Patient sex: M
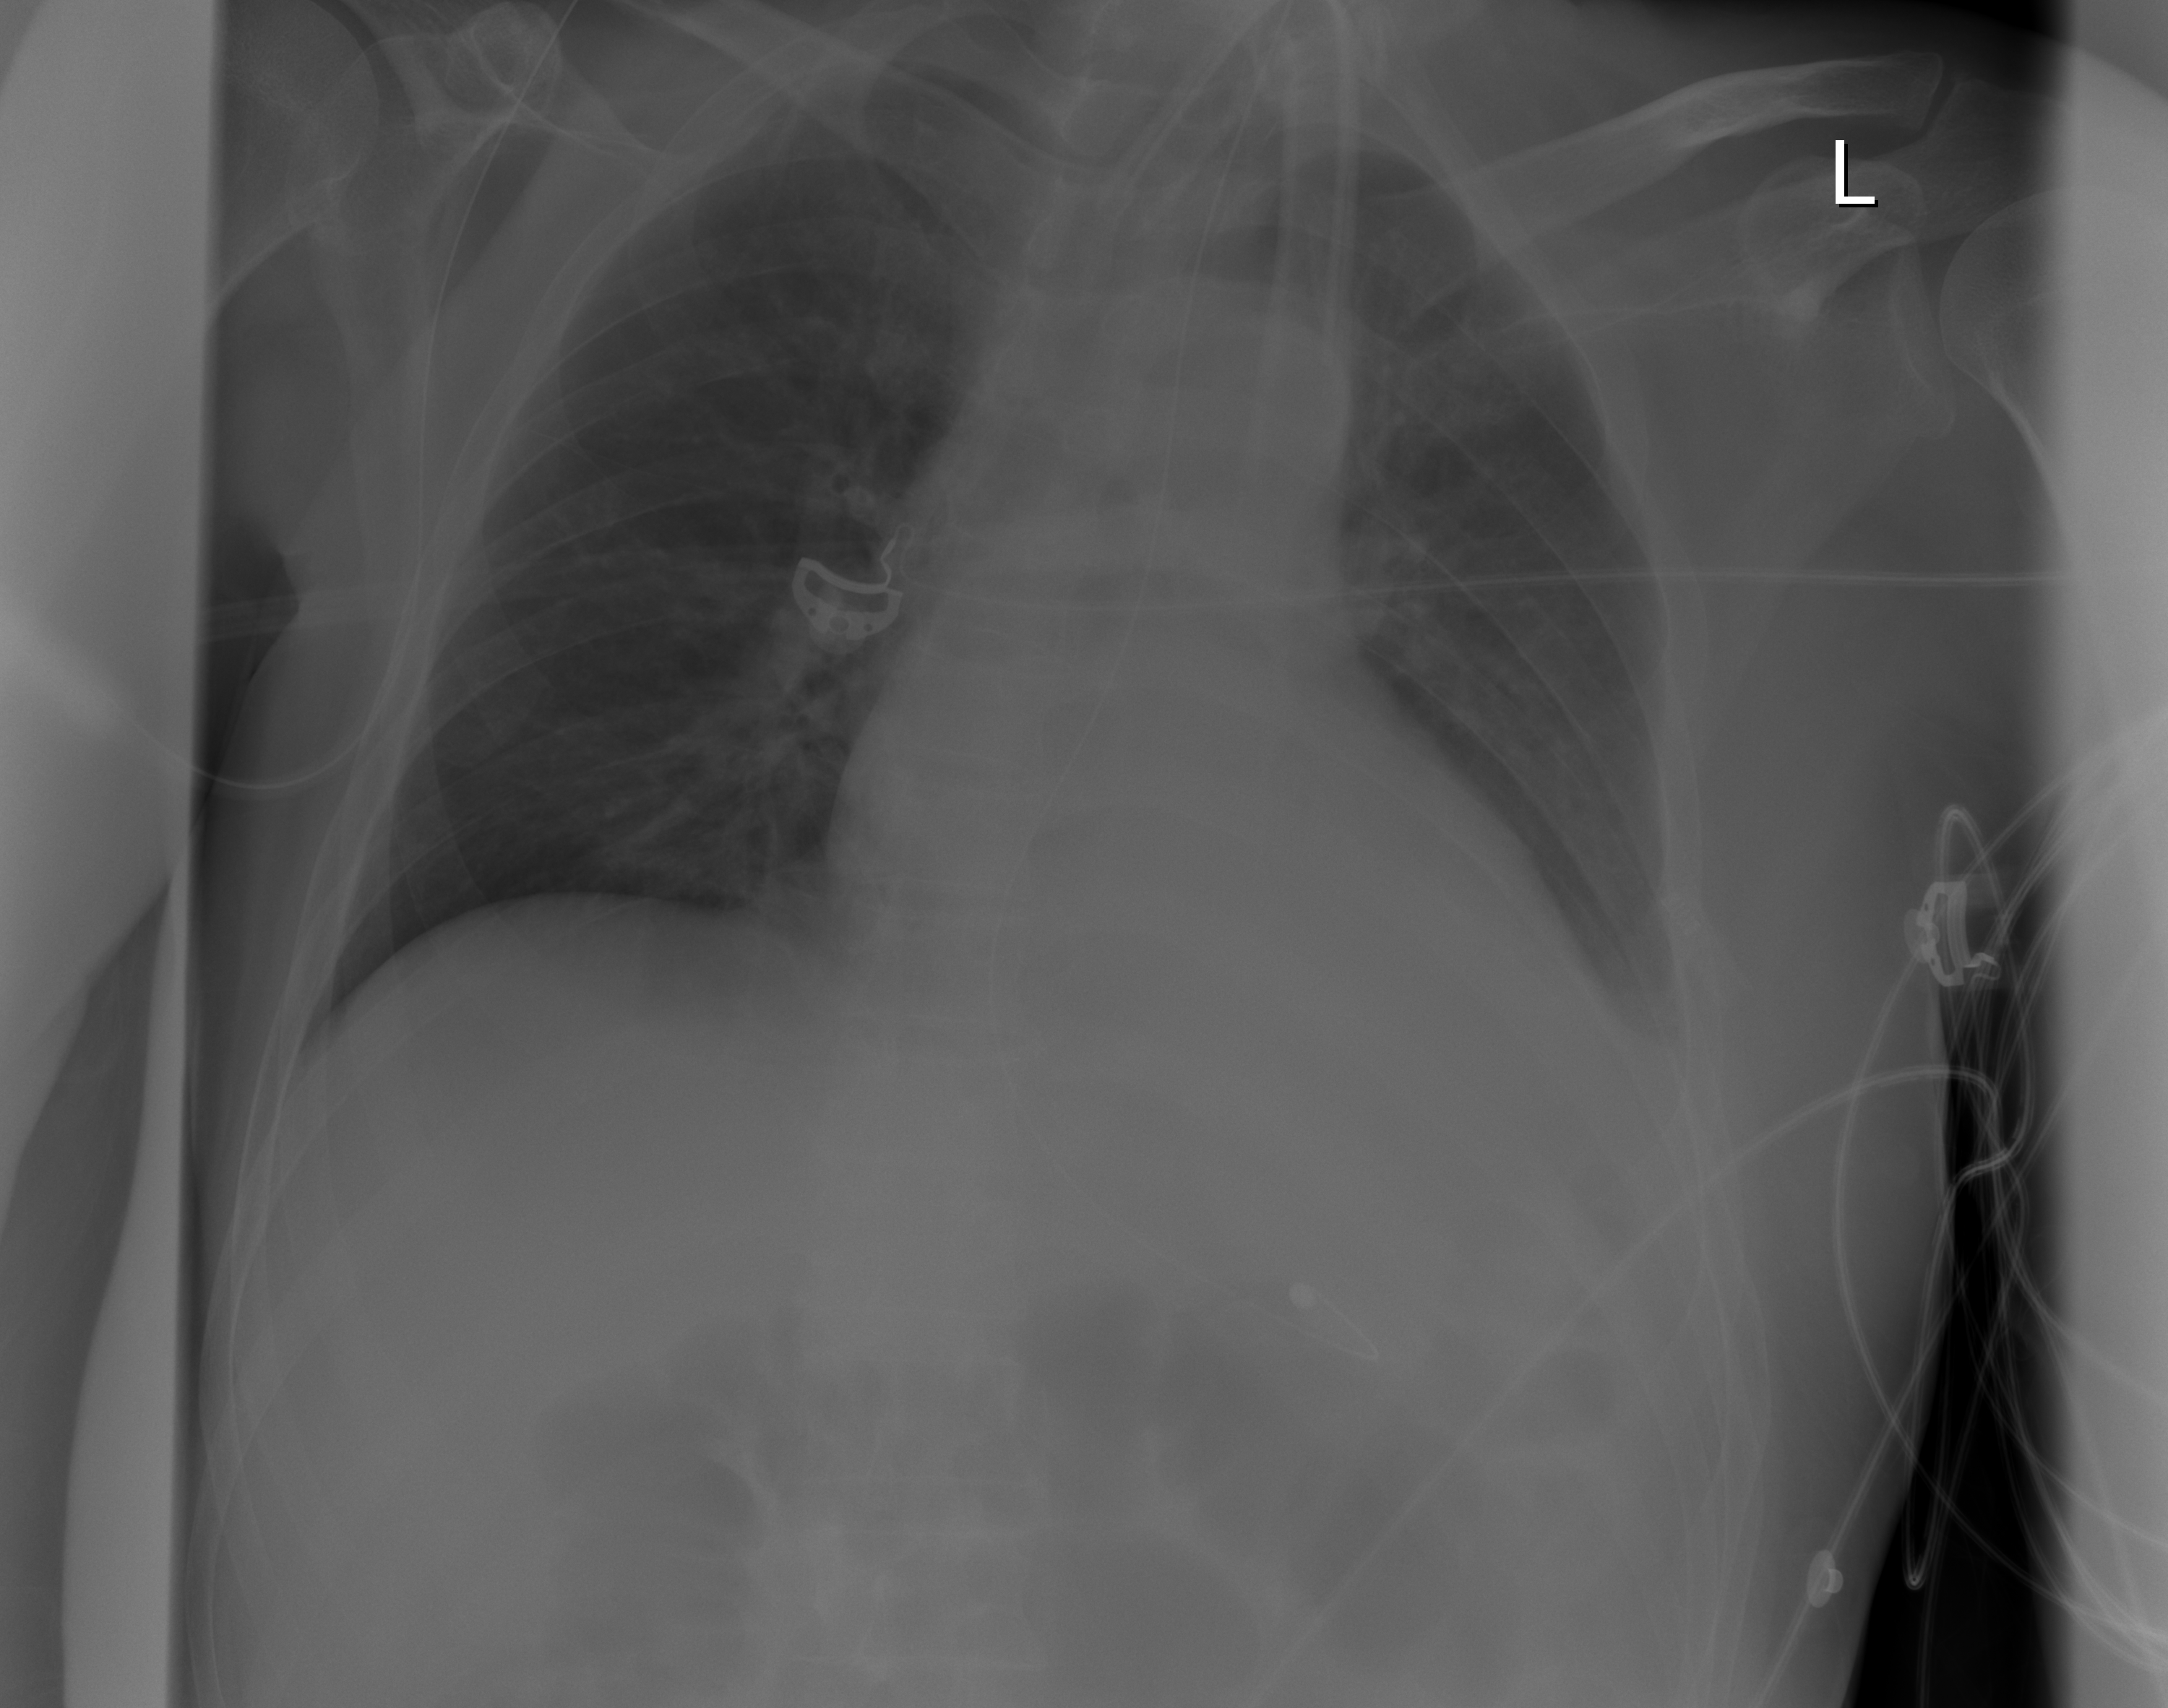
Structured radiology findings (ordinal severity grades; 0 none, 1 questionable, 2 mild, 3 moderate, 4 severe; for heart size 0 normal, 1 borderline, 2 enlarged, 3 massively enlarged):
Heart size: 2
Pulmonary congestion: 0
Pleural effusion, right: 0
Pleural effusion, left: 2
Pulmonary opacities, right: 0
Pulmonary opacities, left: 0
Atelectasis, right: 0
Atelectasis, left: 2